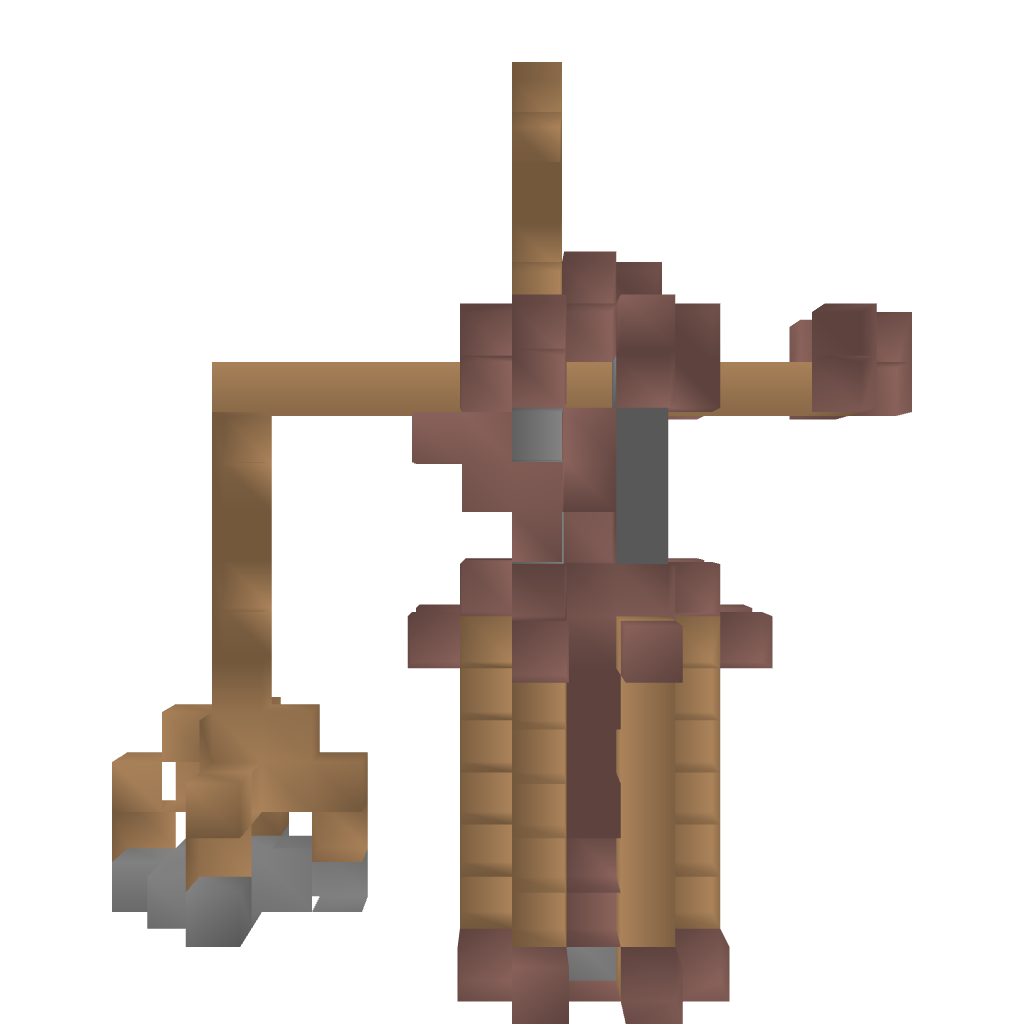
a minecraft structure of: Medieval-Cran good qualitye